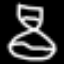
Label: hourglass